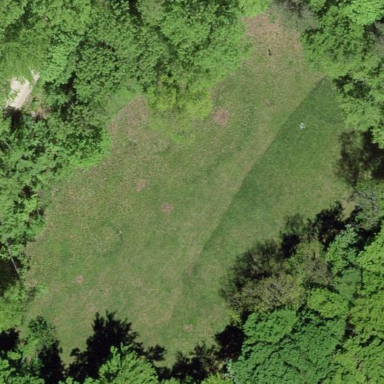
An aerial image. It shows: Open area covered with grass.